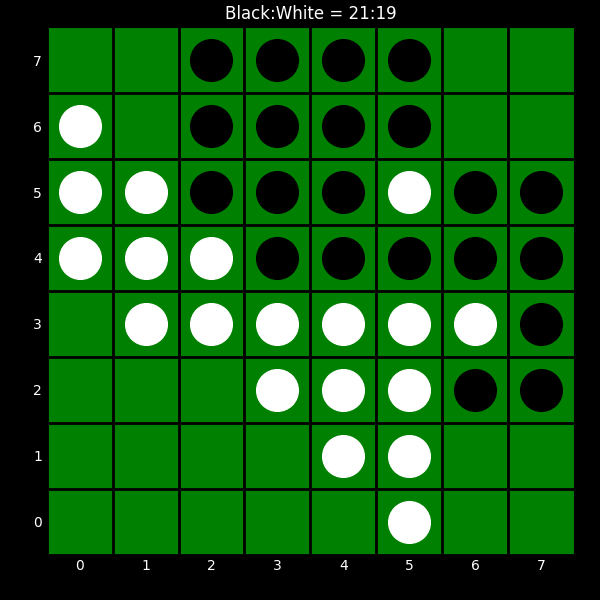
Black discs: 21
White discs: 19